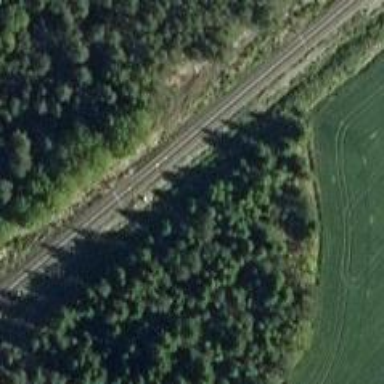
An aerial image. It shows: Railway signal.